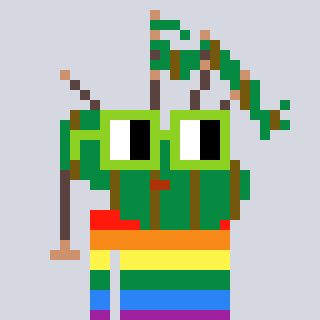
a pixel art character with square light green glasses, a bagpipe-shaped head and a foggrey-colored body on a cool background